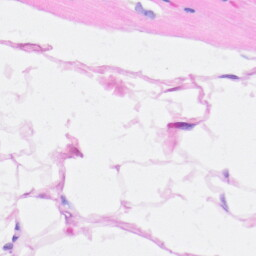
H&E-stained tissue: Heart